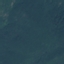
Land use / land cover: Forest